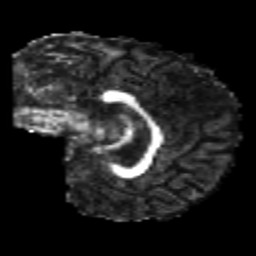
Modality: FA
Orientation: sagittal
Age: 23
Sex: female
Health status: healthy
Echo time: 0.074 s